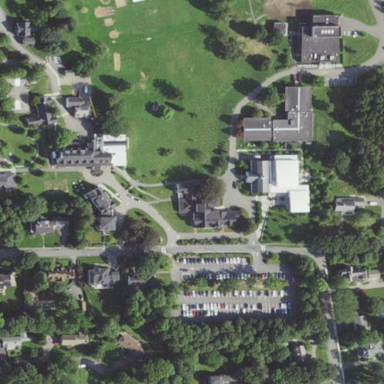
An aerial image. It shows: School.